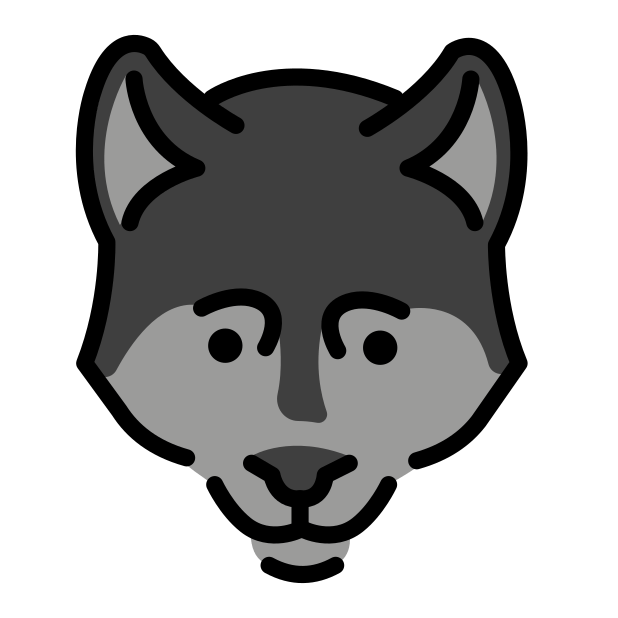
Emoji: 🐺
Name: wolf face
Unicode: 0x1f43a